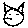
Label: cat